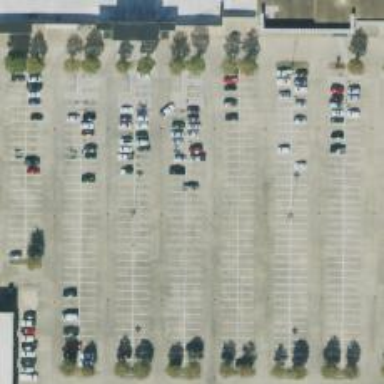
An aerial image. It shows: Parking space is available.